Question: I have tried several of the open-source sliding menu navigations that emulates the navigation menus in the Facebook, Gmail apps (<URL>, but this has not solved the issue? Is there another workaround to this? Thanks!
I am currently using SWRevealViewController, and have my Storyboard set up as such.

Ultimately, everything worked with MFSideMenu and 's suggestions to keep the controller that I am interested in retaining in the Navigation stack.
Here is my code for the selection for a non-primary view controller
'''
- (IBAction)buttonForNonPrimaryVC:(UIButton *)sender
{
someVC *someVC = [self.storyboard instantiateViewControllerWithIdentifier:@"someIdentifier"];
UINavigationController *navigationController = self.menuContainerViewController.centerViewController;
[navigationController pushViewController:someVC animated:NO];
[self.menuContainerViewController setMenuState:MFSideMenuStateClosed];
}
'''
And for the selection of the primary view controller:
'''
- (IBAction)primaryVCTapped:(UIButton *)sender {
if ([[[self.menuContainerViewController.centerViewController viewControllers] lastObject] isKindOfClass: [primaryVC class]] || [[self.menuContainerViewController.centerViewController viewControllers] count] < 2){
//Do nothing
} else {
[self.menuContainerViewController.centerViewController popViewControllerAnimated:NO];
}
[self.menuContainerViewController setMenuState:MFSideMenuStateClosed];
}
'''
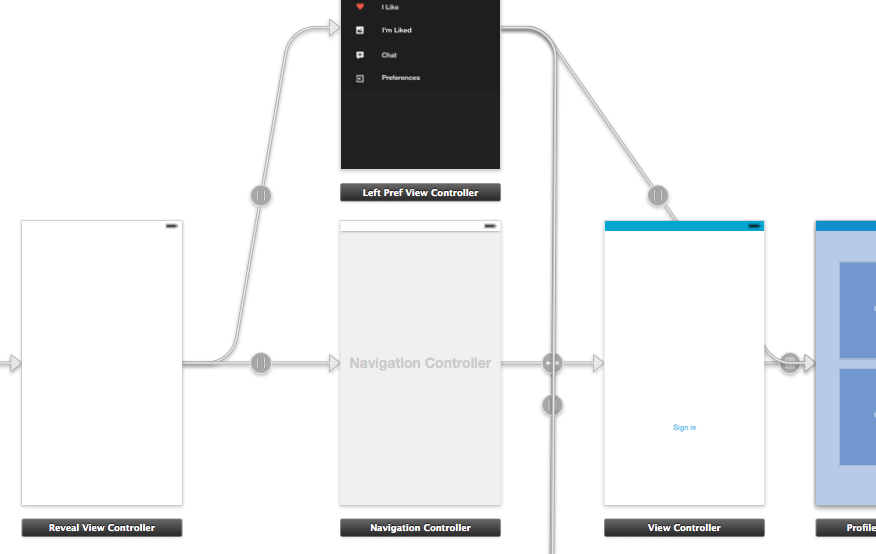
Answer: I had a client that wanted to use MFSideMenu, and the solution I used was to place a UINavigationVC as the center vc. Instead of segues, the app uses pops and pushes to navigate. This has the desired behavior of maintaining the app's main view controller in the navigation stack while user interacts with the push-ed view controller.
The side menus are table views, so when a table row gets selected, a message is sent to the center vc's root vc and it does basically this:
'''
- (void)sideMenu:(MFSideMenuContainerViewController *)menuVC didSelectItemAtIndex:(NSInteger)index {
// we keep an array of vs classes to instantiate for each menu item
Class *klass = self.menuVCClasses[index];
// client also wanted each vc in it's own nib. I would have preferred storyboard, but...
NSString *nibName = NSStringFromClass(klass);
UIViewController *vc = [[klass alloc] initWithNibName:nibName bundle:[NSBundle mainBundle]];
// or from storyboard
UIViewController *vc = [self.storyboard instantiateViewControllerWithIdentifier:NSStringFromClass(klass)];
// here's the punch line. pop without animation, push with animation
// this will keep the main vc around at the bottom of the stack
[self.navigationController popToRootViewControllerAnimated:NO];
[self.navigationController pushViewController:vc animated:YES];
}
'''